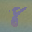
Label: 8